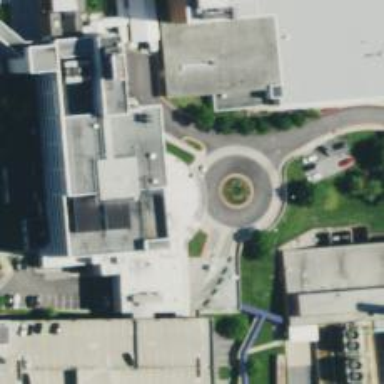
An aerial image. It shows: Entrance designated for emergency wards.